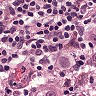
Metastatic tissue present: yes